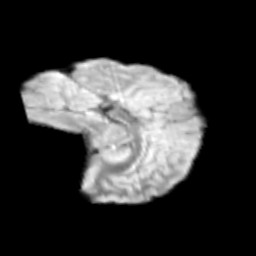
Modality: T2w
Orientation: sagittal
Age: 10
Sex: male
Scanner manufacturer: siemens
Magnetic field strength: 3 T
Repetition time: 3.8 s
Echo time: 0.07 s